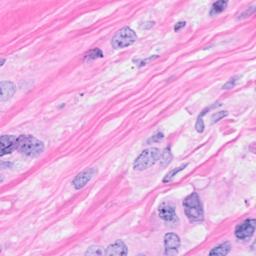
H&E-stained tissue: Breast